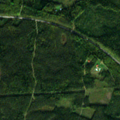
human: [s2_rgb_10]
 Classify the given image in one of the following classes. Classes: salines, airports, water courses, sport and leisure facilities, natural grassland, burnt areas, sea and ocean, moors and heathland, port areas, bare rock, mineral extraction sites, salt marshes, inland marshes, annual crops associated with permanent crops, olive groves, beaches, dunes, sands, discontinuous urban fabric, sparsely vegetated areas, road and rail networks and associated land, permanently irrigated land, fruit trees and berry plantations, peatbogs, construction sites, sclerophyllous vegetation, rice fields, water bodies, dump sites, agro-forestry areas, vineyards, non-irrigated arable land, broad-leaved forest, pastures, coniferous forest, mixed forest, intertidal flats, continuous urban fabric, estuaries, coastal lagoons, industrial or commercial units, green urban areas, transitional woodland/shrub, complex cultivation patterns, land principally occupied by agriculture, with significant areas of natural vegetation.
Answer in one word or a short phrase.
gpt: coniferous forest, mixed forest